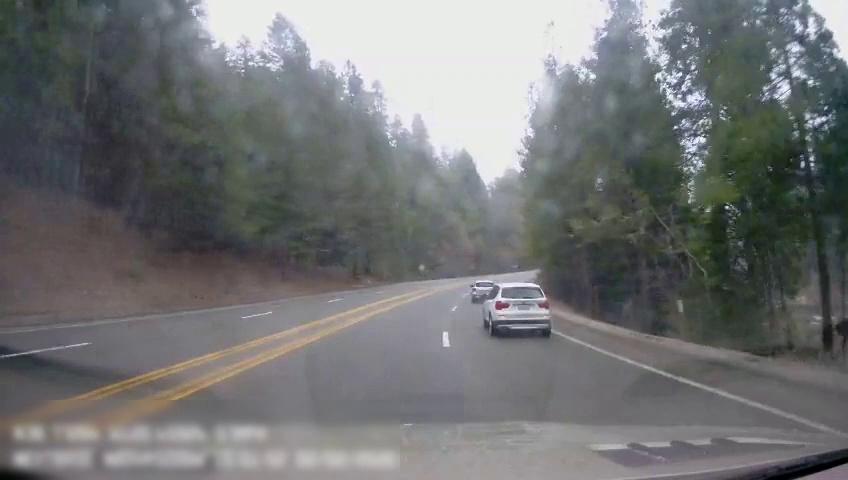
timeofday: Day
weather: Cloudy
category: Drivable Space
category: Vehicles | SUV
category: Vehicles | SUV
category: Lanes | Opposite Lane
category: Lanes | Current Lane
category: Lanes | Current Lane
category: Lanes | Opposite Lane
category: Lanes | Alternate Lane
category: Lanes | Alternate Lane
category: Lanes | Alternate Lane
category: Lanes | Opposite Lane